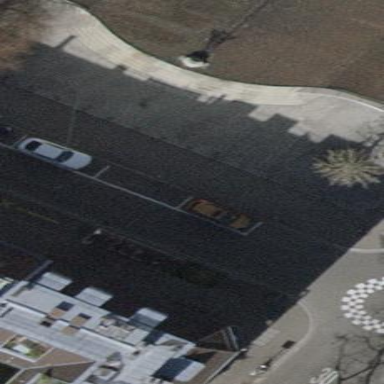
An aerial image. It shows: Parking lane.